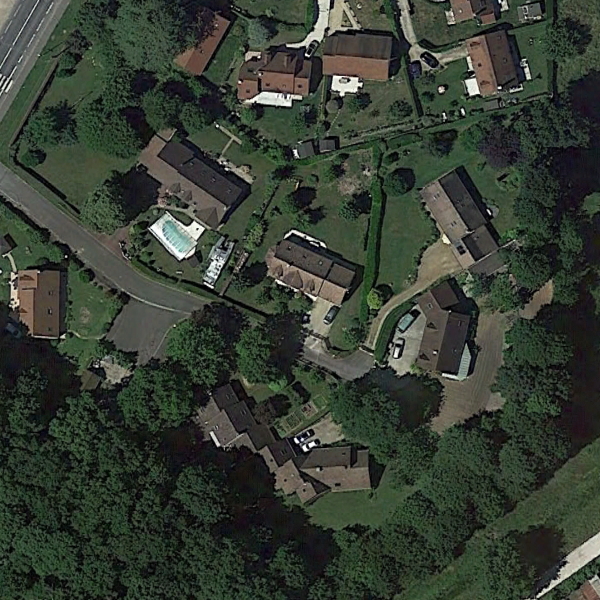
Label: MediumResidential